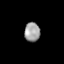
Tissue: lung
Cell type: Epithelial cells
Senescence score: 0.2261
Nuclear area (px): 295
Mean DAPI intensity: 157.817